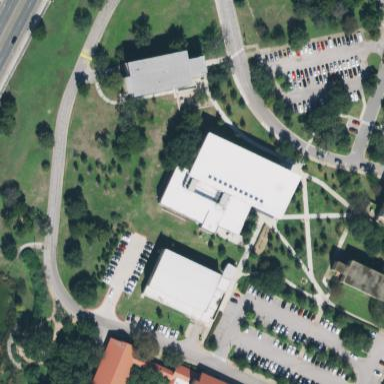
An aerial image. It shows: Library building.